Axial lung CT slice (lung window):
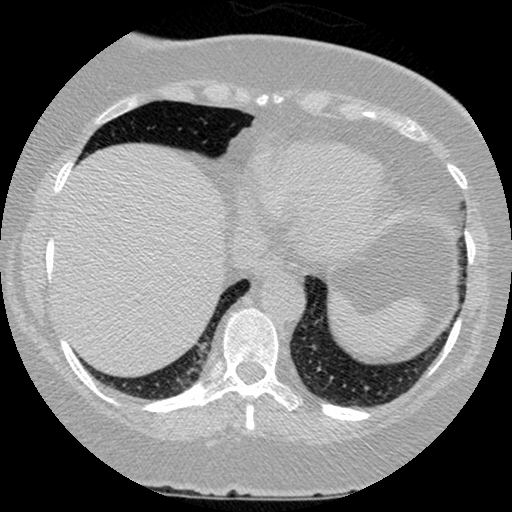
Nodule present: no